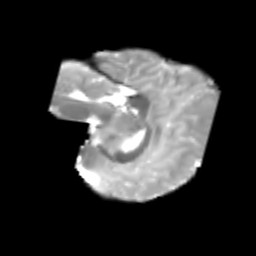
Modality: T2w
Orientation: sagittal
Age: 6
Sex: female
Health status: healthy